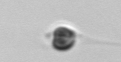
Label: Apedinella